Field crop: maize
Growth stage: 2
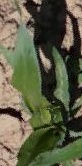
Species: maize